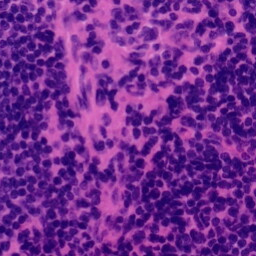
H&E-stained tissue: Tonsil